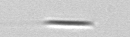
Label: Bacillariophyceae